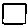
Label: square